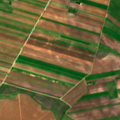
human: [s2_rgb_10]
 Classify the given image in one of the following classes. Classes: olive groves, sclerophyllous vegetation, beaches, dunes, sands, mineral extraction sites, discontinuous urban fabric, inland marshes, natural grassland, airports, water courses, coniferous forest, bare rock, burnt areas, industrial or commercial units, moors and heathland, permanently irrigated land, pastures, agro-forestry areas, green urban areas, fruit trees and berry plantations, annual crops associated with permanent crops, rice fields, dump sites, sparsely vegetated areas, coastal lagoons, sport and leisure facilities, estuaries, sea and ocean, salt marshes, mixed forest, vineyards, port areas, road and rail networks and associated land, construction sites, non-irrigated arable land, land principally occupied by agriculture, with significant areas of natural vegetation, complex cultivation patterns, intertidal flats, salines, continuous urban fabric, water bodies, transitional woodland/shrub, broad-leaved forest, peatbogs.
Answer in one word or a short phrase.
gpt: non-irrigated arable land, vineyards, complex cultivation patterns, inland marshes